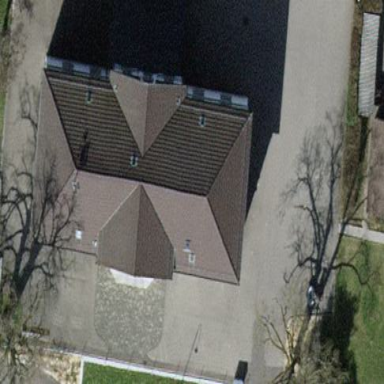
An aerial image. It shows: School building with pyramidal-shaped roof.